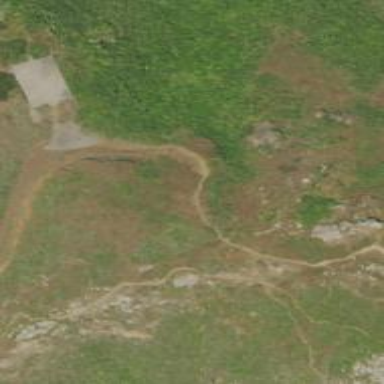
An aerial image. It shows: Path.